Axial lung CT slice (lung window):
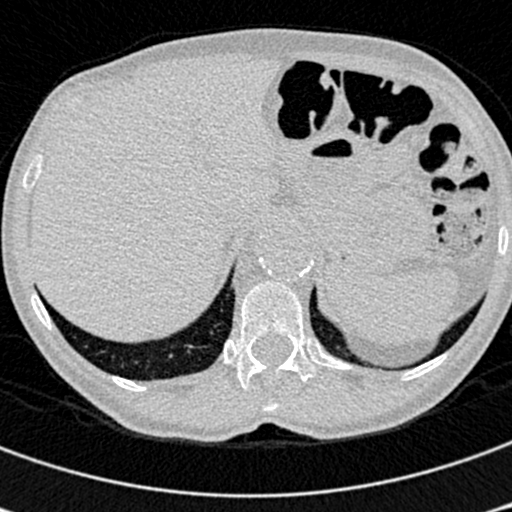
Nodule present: no